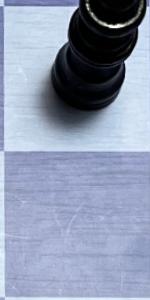
Label: Empty